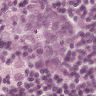
Metastatic tissue present: yes